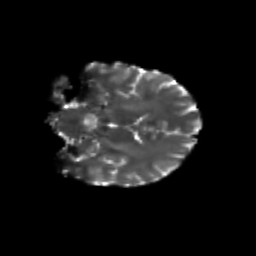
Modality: T2w
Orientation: coronal
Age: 26
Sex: female
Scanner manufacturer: siemens
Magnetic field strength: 3 T
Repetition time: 3.5 s
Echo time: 0.113 s